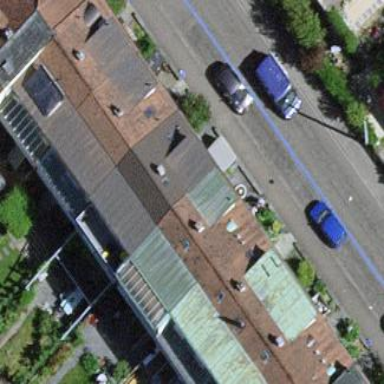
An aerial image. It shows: Terrace building.